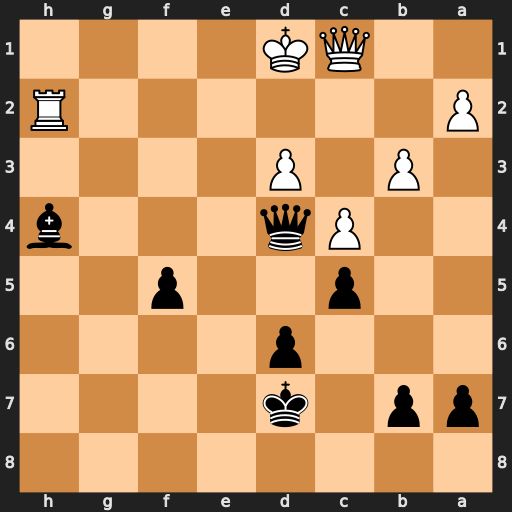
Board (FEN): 8/pp1k4/3p4/2p2p2/2Pq3b/1P1P4/P6R/2QK4
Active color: b
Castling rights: -
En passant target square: -
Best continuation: Qg1+ Kc2 Qxh2+